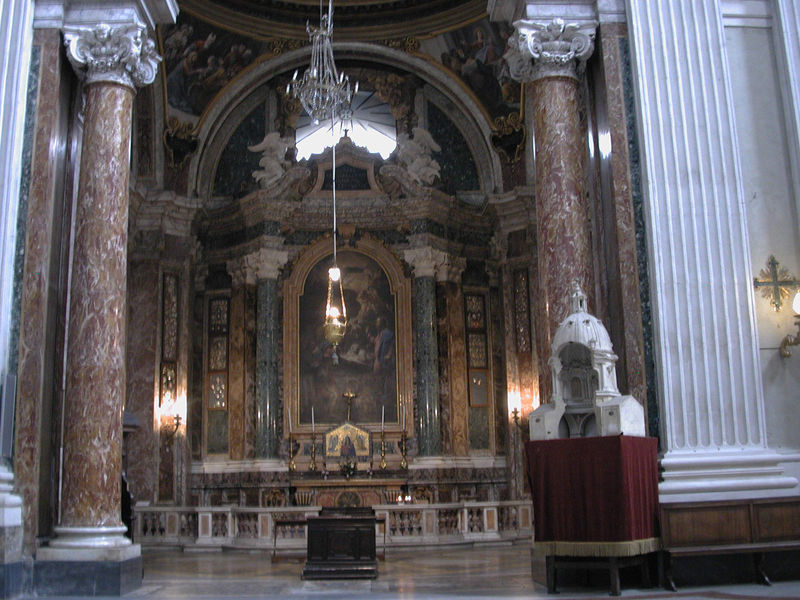
Titel: Ignatius-Kirche (Ignatius von Loyola) mit Deckenmalerei
Künstler: Orazio Grassi
Standort:  ()
Schlagwörter: gemälde, braun, fenster, lampe, licht, marmor, säule, säulen, rot, zaun, barock, bild, kirche, gold, engel, modell, pilaster, kuppel, kerzen, kronleuchter, leuchter, kirch, kreuz, mosaik, malen, zwickel, altar, bänke, kathedrale, kapitell, photo, kerzenständer, kirchenbänke, kanzel, altarraum, fresken, kapelle, fresko, schaft, mosaike, altarbild, mamor, korintisch, reliquiar, altartisch, retable, kupell